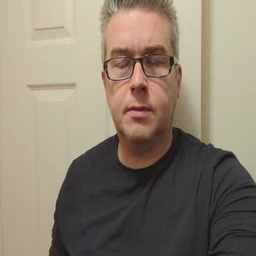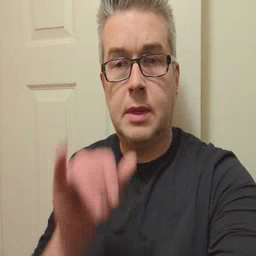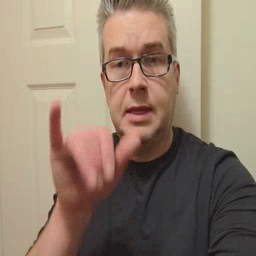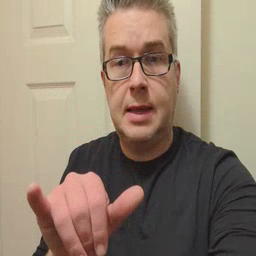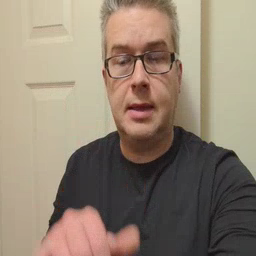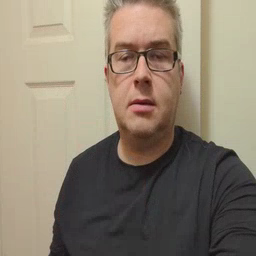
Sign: stay